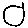
Label: circle